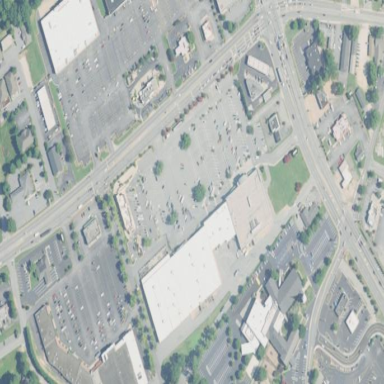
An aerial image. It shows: Retail area.